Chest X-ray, AP view. Patient: 6 years old, sex F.
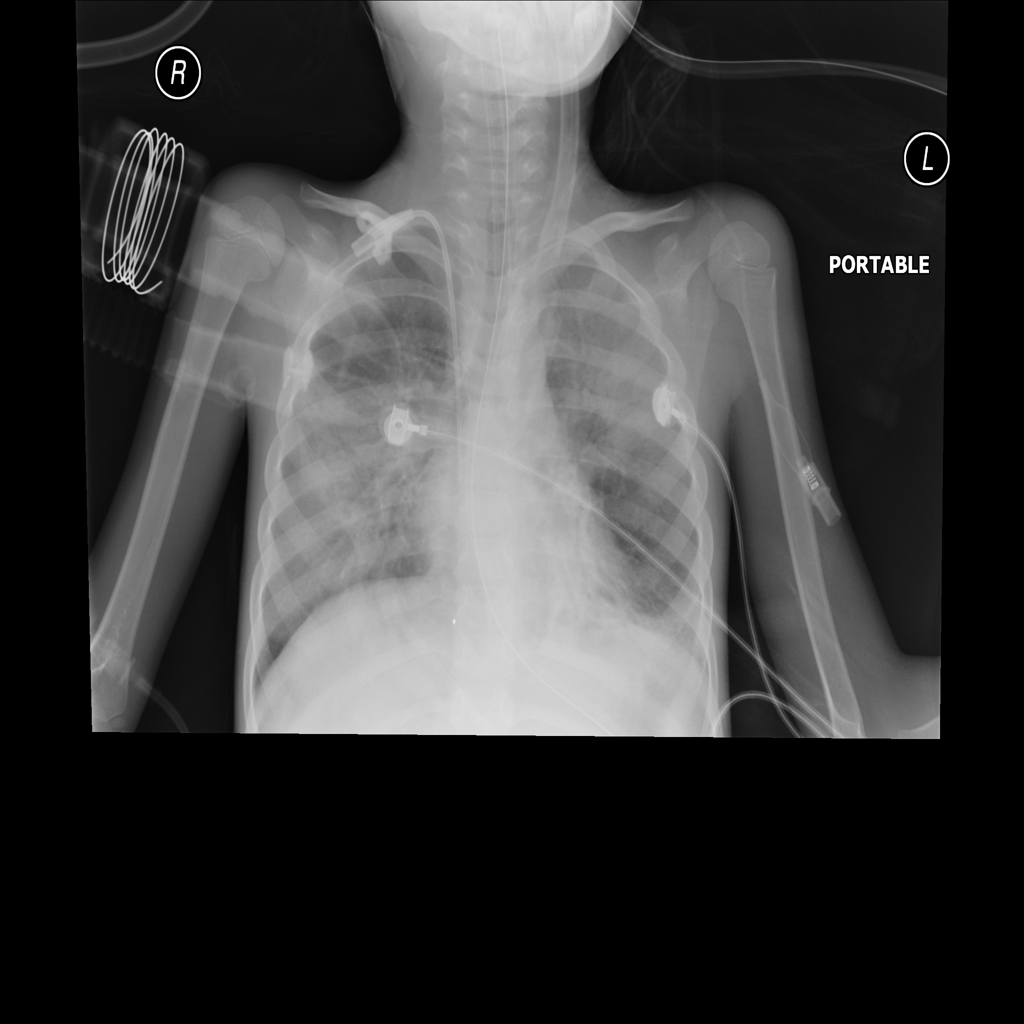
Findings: No Finding